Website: home-depot
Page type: customer-info-address
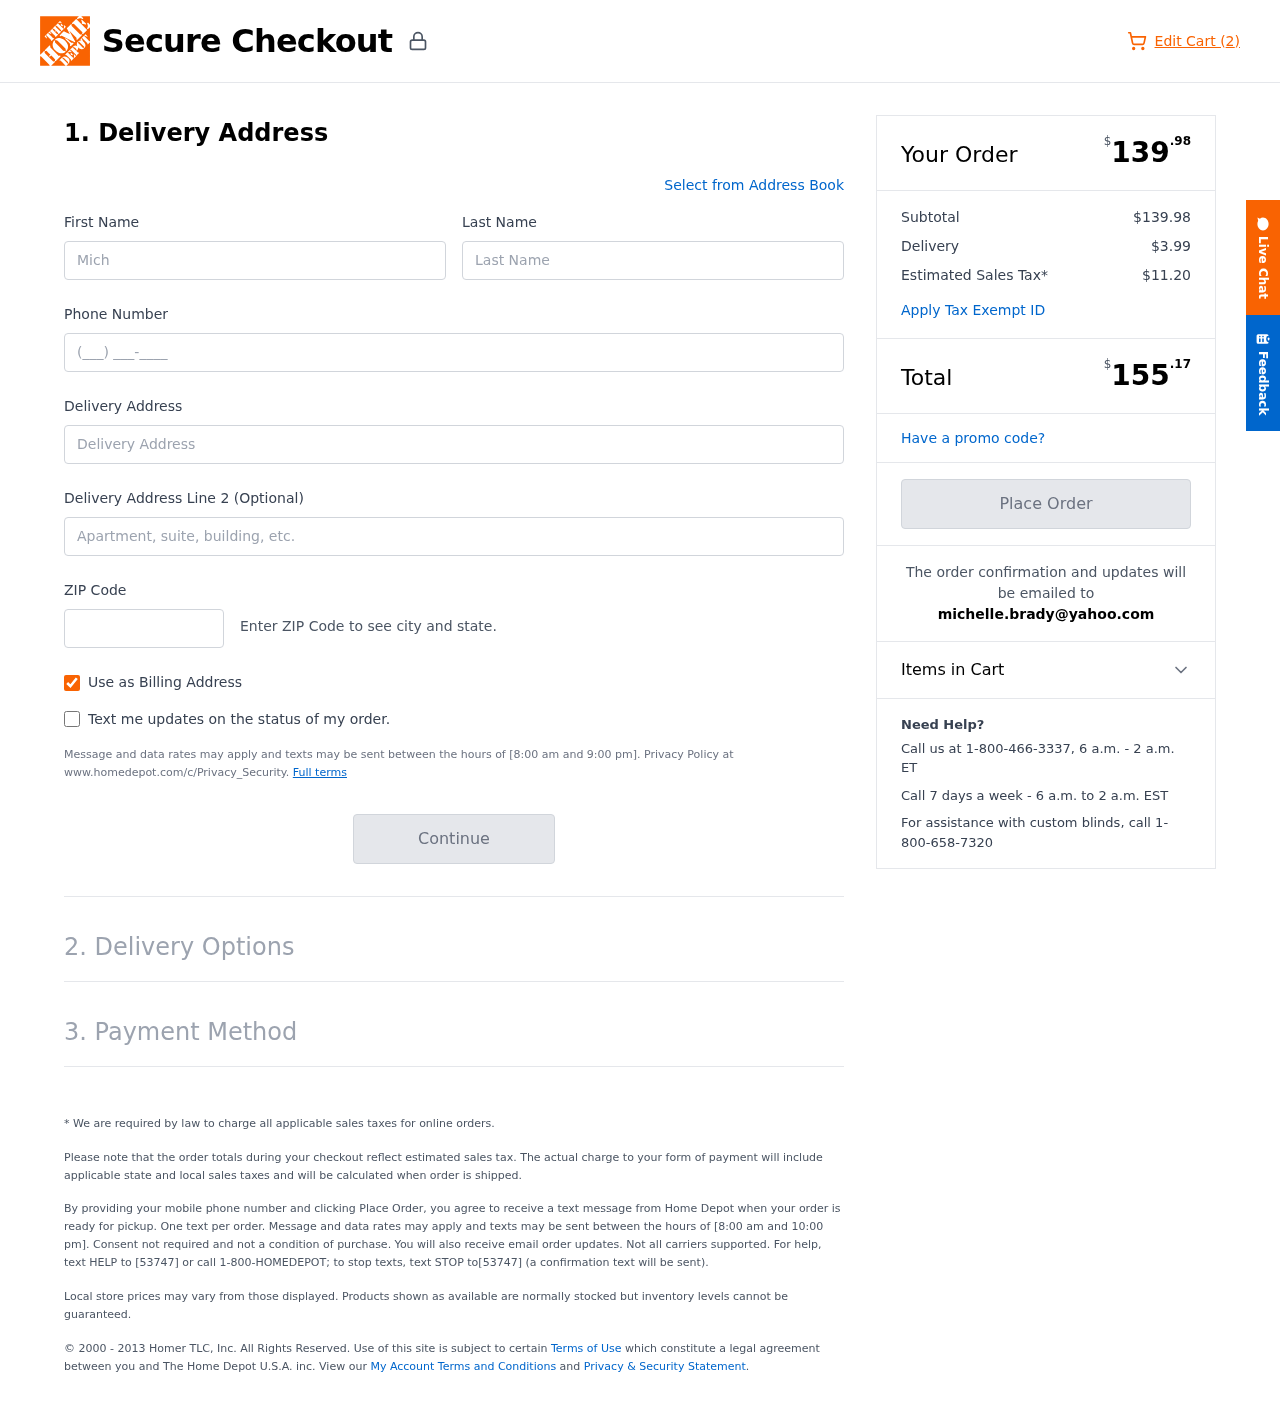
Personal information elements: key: PII_EMAIL
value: michelle.brady@yahoo.com
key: PII_FIRSTNAME
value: Michelle
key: PII_LASTNAME
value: Brady
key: PII_PHONE
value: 9269074965
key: PII_POSTCODE
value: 51229
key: PII_STREET
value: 1041 Lawrence Route
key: PII_STREET2
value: Apt. 568
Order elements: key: ORDER_NUM_ITEMS
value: Edit Cart (2)
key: ORDER_SUBTOTAL_HEADER
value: $139.98
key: ORDER_SUBTOTAL
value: $139.98
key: ORDER_SHIPPING_COST
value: $3.99
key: ORDER_TAX
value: $11.20
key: ORDER_TOTAL2
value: $155.17